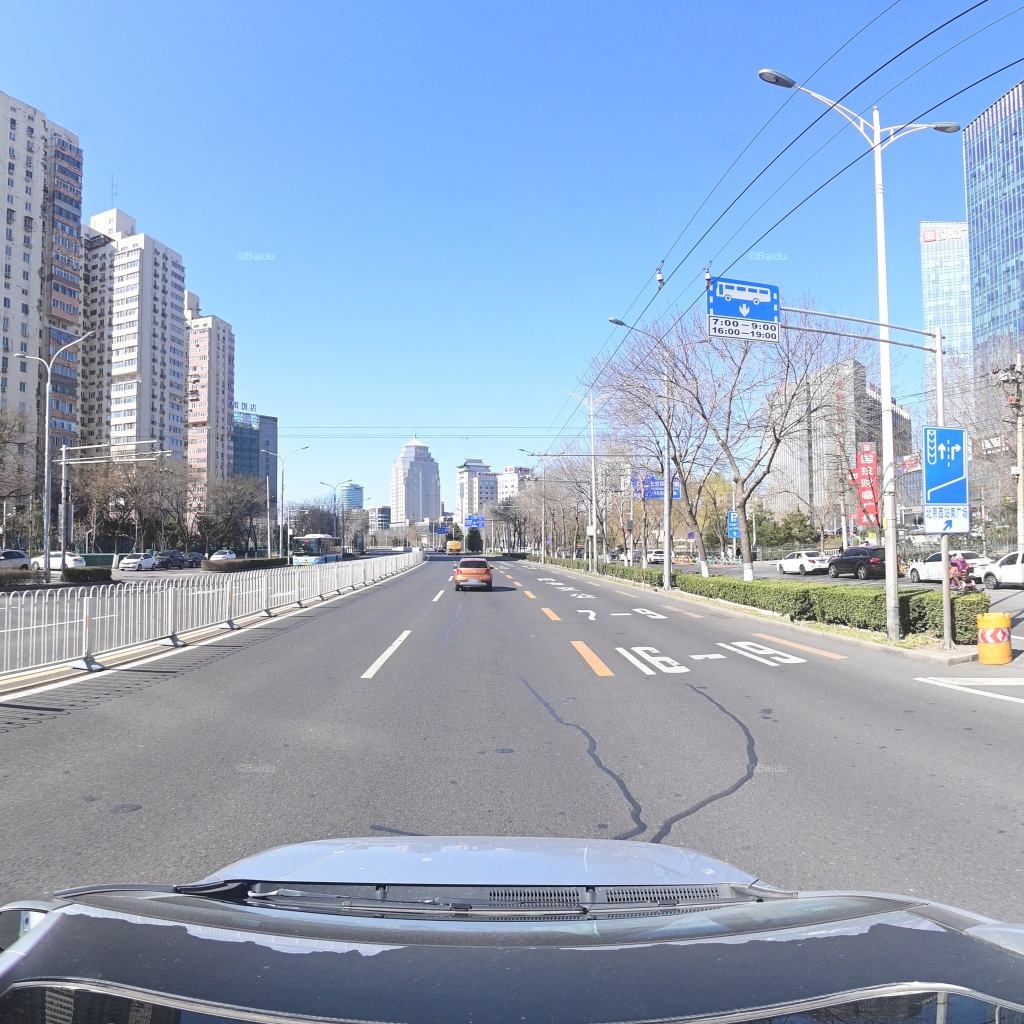
Region: Fengtai
Road damage annotations: transverse patch, longitudinal patch, longitudinal patch, longitudinal patch